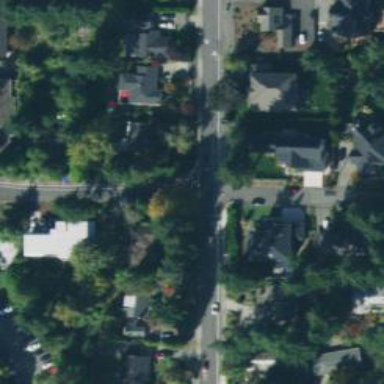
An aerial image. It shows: Road with stop sign.